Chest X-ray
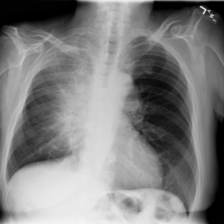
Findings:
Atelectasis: positive
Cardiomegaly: negative
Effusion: negative
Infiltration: negative
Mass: negative
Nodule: negative
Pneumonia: negative
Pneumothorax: negative
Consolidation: negative
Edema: negative
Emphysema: negative
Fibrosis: negative
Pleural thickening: negative
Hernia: negative